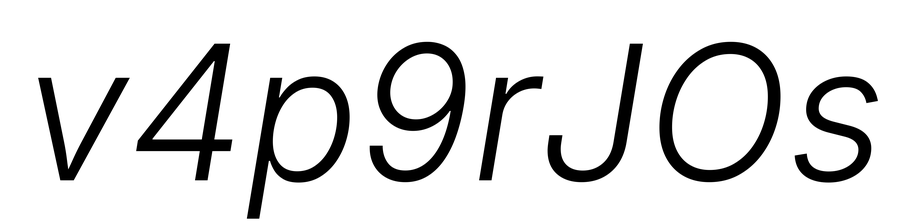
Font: Inter-Italic_Light_Italic